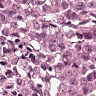
Metastatic tissue present: yes